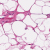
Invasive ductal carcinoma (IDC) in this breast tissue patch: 0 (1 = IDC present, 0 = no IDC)